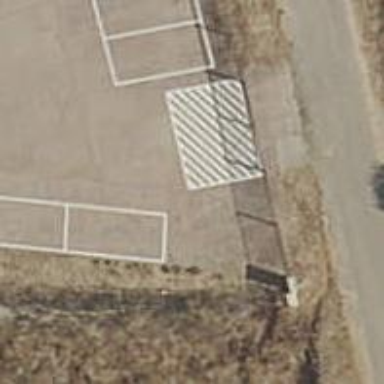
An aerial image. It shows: Gate.